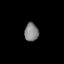
Tissue: skin
Cell type: Epithelial cells
Senescence score: 0.2
Nuclear area (px): 252
Mean DAPI intensity: 128.865